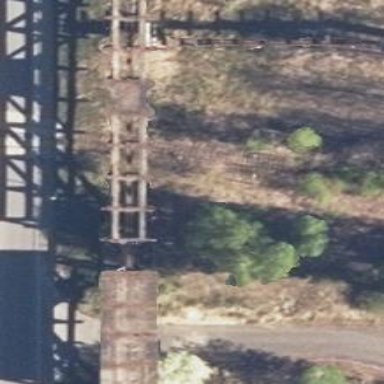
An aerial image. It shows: Railway switch.